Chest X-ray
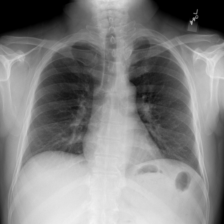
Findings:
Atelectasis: negative
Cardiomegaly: negative
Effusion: negative
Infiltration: negative
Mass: negative
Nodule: negative
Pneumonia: negative
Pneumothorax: negative
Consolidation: negative
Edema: negative
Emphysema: negative
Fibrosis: negative
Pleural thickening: negative
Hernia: negative